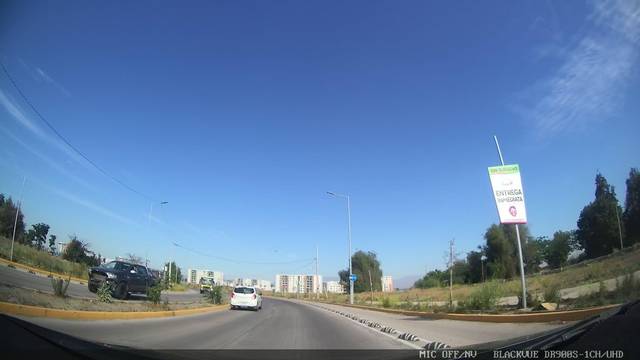
Region: Chile
Coordinates: -33.502, -70.696